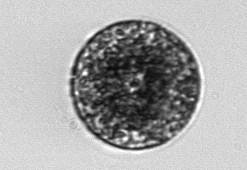
Label: Vicicitus_globosus